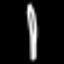
Label: pencil